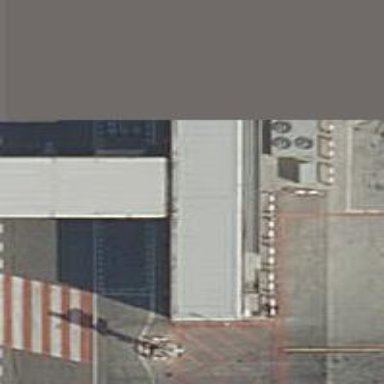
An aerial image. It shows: Airport gate.